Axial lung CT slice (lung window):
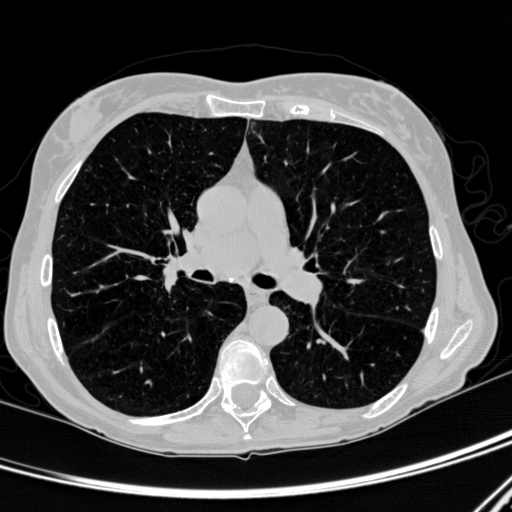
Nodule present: no